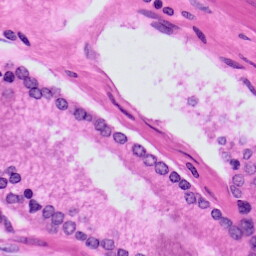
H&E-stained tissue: Prostate